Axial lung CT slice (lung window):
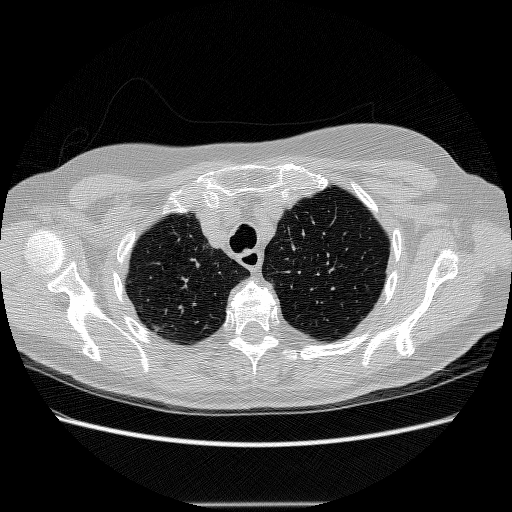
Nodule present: no